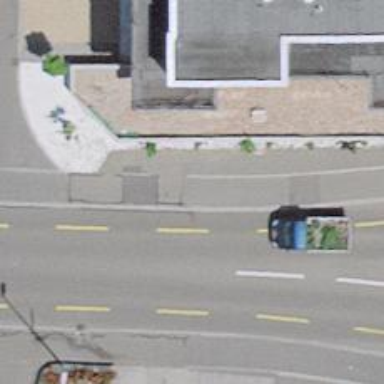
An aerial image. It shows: Sidewalk along the footway.